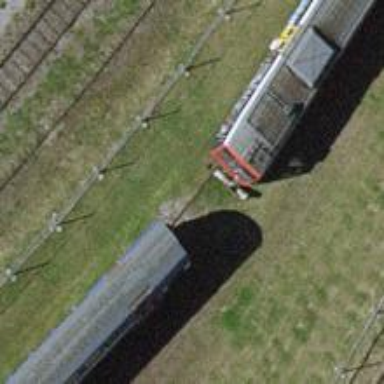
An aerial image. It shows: Single-track railway yard.